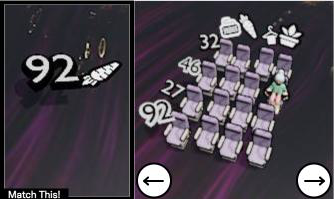
Task: seats
Answer: no